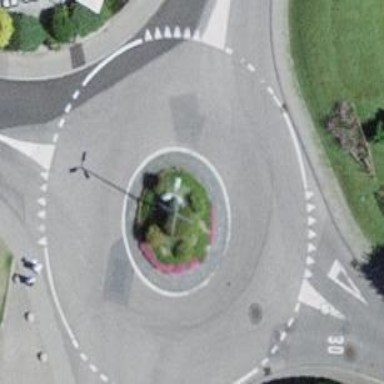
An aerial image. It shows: Tertiary road that leads to roundabout.